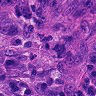
Metastatic tissue present: yes